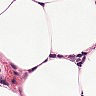
Metastatic tissue present: no